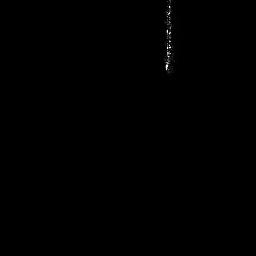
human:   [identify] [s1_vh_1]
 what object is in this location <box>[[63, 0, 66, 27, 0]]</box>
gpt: <ref>1 medium ship at the top</ref>